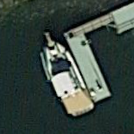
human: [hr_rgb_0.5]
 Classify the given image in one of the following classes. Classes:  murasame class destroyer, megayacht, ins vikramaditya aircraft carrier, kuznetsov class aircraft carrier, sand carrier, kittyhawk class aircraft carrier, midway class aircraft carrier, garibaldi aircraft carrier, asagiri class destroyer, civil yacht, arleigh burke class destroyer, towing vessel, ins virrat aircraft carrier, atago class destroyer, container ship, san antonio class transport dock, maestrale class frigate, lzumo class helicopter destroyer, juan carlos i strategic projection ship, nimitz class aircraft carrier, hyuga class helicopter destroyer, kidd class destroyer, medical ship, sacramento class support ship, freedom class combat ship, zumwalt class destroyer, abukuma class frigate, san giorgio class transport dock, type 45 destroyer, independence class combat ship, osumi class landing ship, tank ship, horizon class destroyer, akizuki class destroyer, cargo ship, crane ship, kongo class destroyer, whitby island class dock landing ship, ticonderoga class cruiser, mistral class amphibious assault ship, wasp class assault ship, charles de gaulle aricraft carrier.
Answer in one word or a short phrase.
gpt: Civil yacht